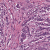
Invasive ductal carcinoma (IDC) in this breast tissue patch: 1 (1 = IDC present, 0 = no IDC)